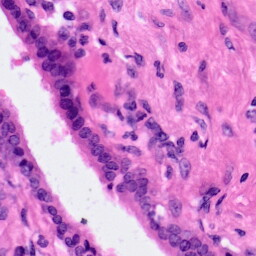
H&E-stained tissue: Pancreatic